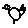
Label: bird